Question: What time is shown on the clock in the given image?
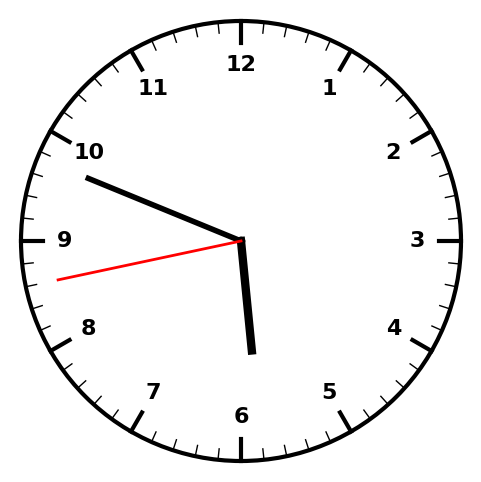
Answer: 05:48:43